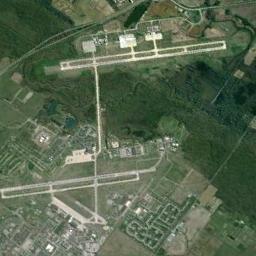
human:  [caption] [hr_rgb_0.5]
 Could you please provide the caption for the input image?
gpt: This airport has only one runway, And its color is grey .

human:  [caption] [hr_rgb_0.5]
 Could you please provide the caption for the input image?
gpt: A complex airport with many runways and buildings built on a huge lawn .

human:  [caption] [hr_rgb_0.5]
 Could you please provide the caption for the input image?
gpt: An airport with some staggered runways on the lawn and some villages beside .

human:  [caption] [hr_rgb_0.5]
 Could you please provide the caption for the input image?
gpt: The two roads of the airport are parallel to each other .

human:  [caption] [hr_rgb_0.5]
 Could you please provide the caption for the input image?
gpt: There is an airport with many runways in the field .